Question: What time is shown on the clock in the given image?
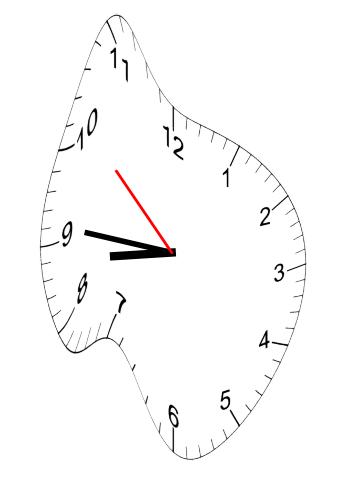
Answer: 08:45:52